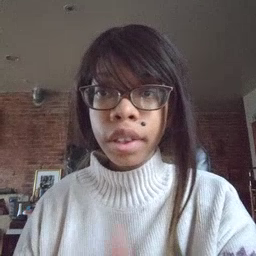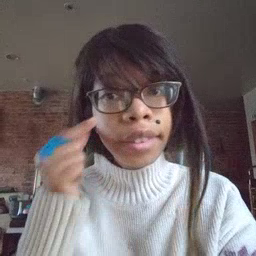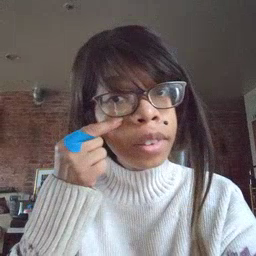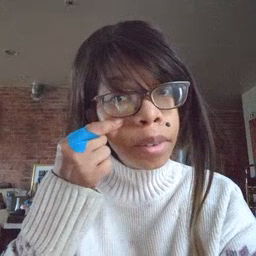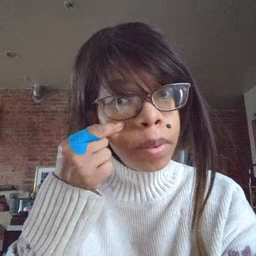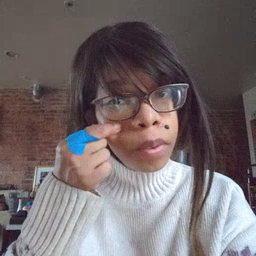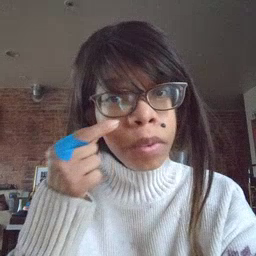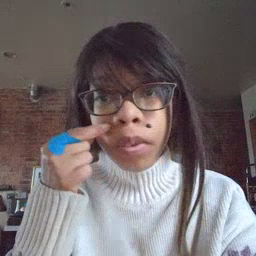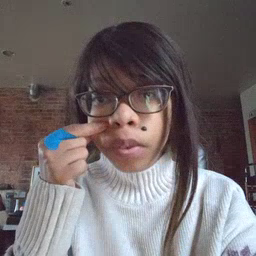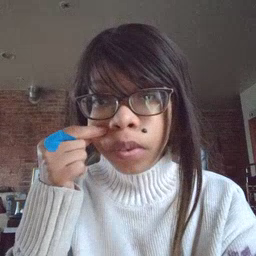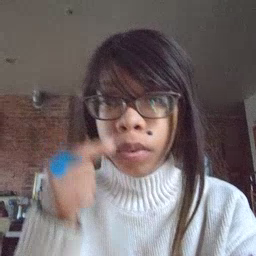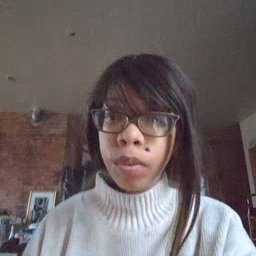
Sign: cheek